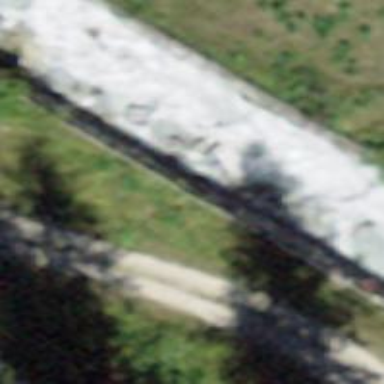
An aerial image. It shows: Sandy track with grade3 tracktype.